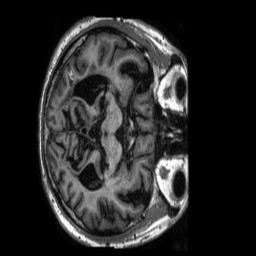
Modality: T1w
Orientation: axial
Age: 84
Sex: male
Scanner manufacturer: philips
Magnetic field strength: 1.5 T
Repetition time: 0.008326 s
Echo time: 0.003826 s